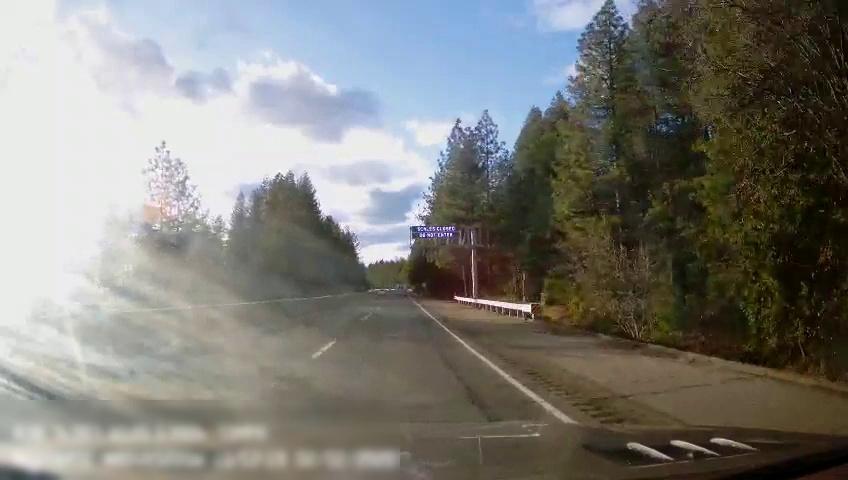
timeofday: Day
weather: Sunny
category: Drivable Space
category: Vehicles | Van
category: Vehicles | Car
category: Lanes | Current Lane
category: Lanes | Alternate Lane
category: Traffic | Signs